Question: I am coding up a ViewController that will have a legend on the left (A vertical list of labels and colored boxes: Category1: yellow, Category2: gree, Category 3: blue, etc....)
A user can tap an item in the list and then draw an ellipse within a UIView. I am tracking the touch events and can draw the ellipses no problem using core graphics.
The next step is to draw the intersection of two sets. Suppose a user draws a green ellipse and a red ellipse which overlap somewhat. I'd like to color the intersection yellow (red + green = yellow), but don't have any ideas on how to do this.
I have been able to accomplish this using alpha channels of < 1.0 as in the following image:

And then additionally, I need a way to have the user tap a point in the UIImage and then retrieve the intersection of all sets that that pixel is in.
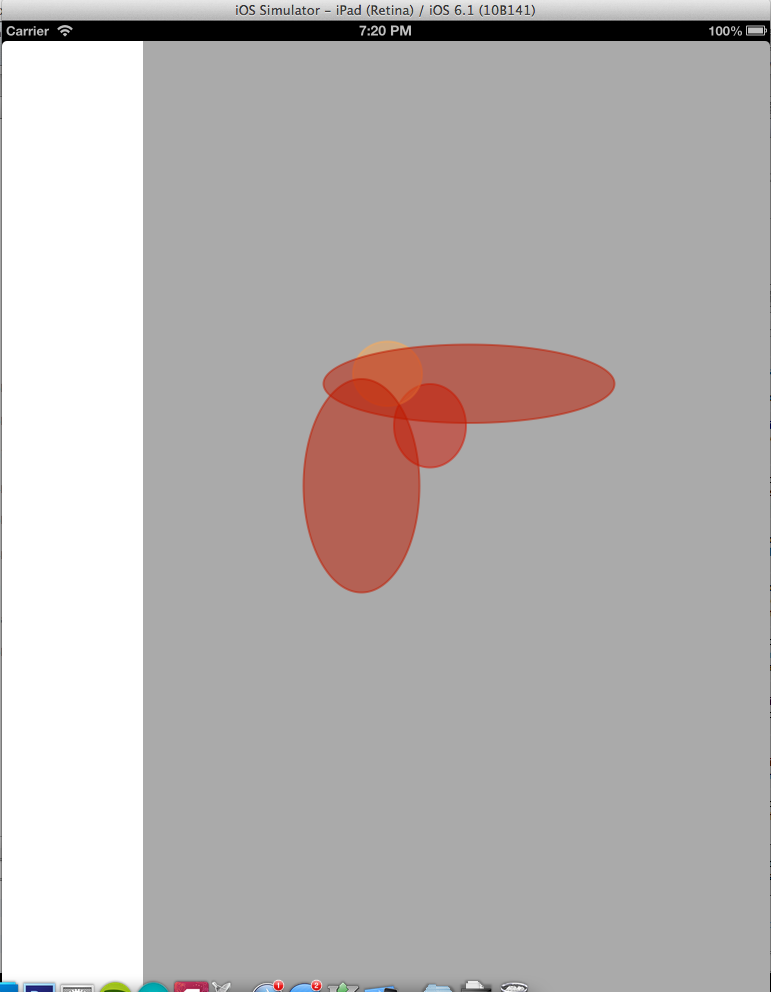
Answer: If you're using Core Graphics to draw the ellipses, you can change the <URL>. You can probably create a similar effect by using 50% alpha and using normal mode. Or maybe one of the other modes will provide something that looks better.
If that's not going to work, you could do it in OpenGL using <URL>.